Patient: sex F, age 49
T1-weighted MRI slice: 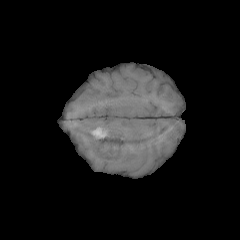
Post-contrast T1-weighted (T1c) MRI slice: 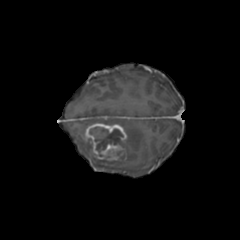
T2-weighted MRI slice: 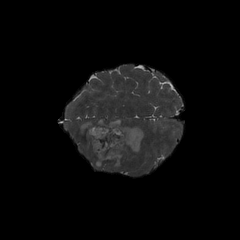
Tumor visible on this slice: yes
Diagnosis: Glioblastoma, IDH-wildtype
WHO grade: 4